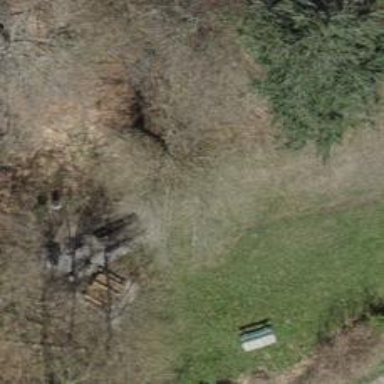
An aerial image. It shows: Barbecue facility.